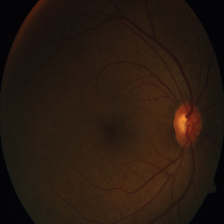
Diabetic retinopathy grade: Severe